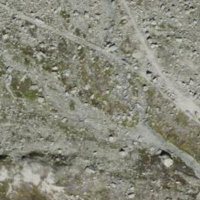
EUNIS habitat code: 47
Species observed at this site:
Ranunculus glacialis